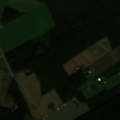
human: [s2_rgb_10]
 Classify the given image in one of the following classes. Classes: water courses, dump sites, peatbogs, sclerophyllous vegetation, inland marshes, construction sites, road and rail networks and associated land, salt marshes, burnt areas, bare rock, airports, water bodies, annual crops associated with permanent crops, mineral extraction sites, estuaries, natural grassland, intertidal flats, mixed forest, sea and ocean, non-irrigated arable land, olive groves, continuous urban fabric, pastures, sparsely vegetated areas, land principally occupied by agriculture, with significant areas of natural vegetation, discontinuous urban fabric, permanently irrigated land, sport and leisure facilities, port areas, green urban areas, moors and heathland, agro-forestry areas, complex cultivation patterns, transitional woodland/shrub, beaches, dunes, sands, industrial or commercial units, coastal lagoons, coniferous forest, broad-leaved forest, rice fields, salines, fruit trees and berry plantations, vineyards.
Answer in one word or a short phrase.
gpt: non-irrigated arable land, coniferous forest, mixed forest